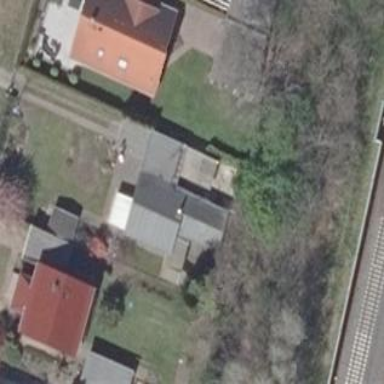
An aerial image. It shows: Simple and straightforward house.